Question: Below is the gnuplot code that creates clustered stacked histogram.
'''
set terminal postscript eps enhanced 14
set datafile separator ";"
set output 'stacked_boxes.eps'
set auto x
set yrange [0:30]
set xtics 1
set style fill solid border -1
num_of_categories=2
set boxwidth 0.3/num_of_categories
dx=0.2
offset=-0.1
ddx=0.2
set key off
plot 'data.explorer0.csv' using ($1+offset):($3+$4) title "explorer0(sync)" linecolor rgb "#cc0000" with boxes, '' using ($1+offset):3 title "explorer0(wait)" linecolor rgb "#ff0000" with boxes, 'data.explorer1.csv' using ($1+offset+dx):($3+$4) title "explorer1(sync)" linecolor rgb "#cc0000" with boxes, '' using ($1+offset+dx):3 title "explorer1(wait" linecolor rgb "#ff0000" with boxes, 'data.collector0.csv' using ($1+dx+ddx):($3+$4) title "collector0(post)" linecolor rgb "#00cc00" with boxes, '' using ($1+dx+ddx):3 title "collector0(poll)" linecolor rgb "#00ff00" with boxes, 'data.collector1.csv' using ($1+dx+ddx+dx):($3+$4) linecolor rgb "#00cc00" with boxes, '' using ($1+dx+ddx+dx):3 notitle linecolor rgb "#00ff00" with boxes here
'''
How can I create labels for both per bar and per category? The four bars together make a category. Let the categories be (c0, c1, c2) and the bars per category be (e0, e1, c0, c1).
The plot can be reproduced using following data files:
data.explorer0.csv:
'''
#level;explorerid;sync;wait;etc
"0";"e0";"2";"2"
"2";"e0";"4";"4"
"4";"e0";"6";"6"
'''
data.explorer1.csv:
'''
#level;explorerid;sync;wait;etc
"0";"e1";"7";"5"
"2";"e1";"6";"10"
"4";"e1";"5";"5"
'''
data.collector0.csv:
'''
#level;collectorid;sync;wait;etc
"0";"c0";"2";"2"
"2";"c0";"4";"4"
"4";"c0";"6";"6"
'''
data.collector1.csv:
'''
#level;collectorid;sync;wait;etc
"0";"c1";"5";"5"
"2";"c1";"8";"10"
"4";"c1";"9";"5"
'''

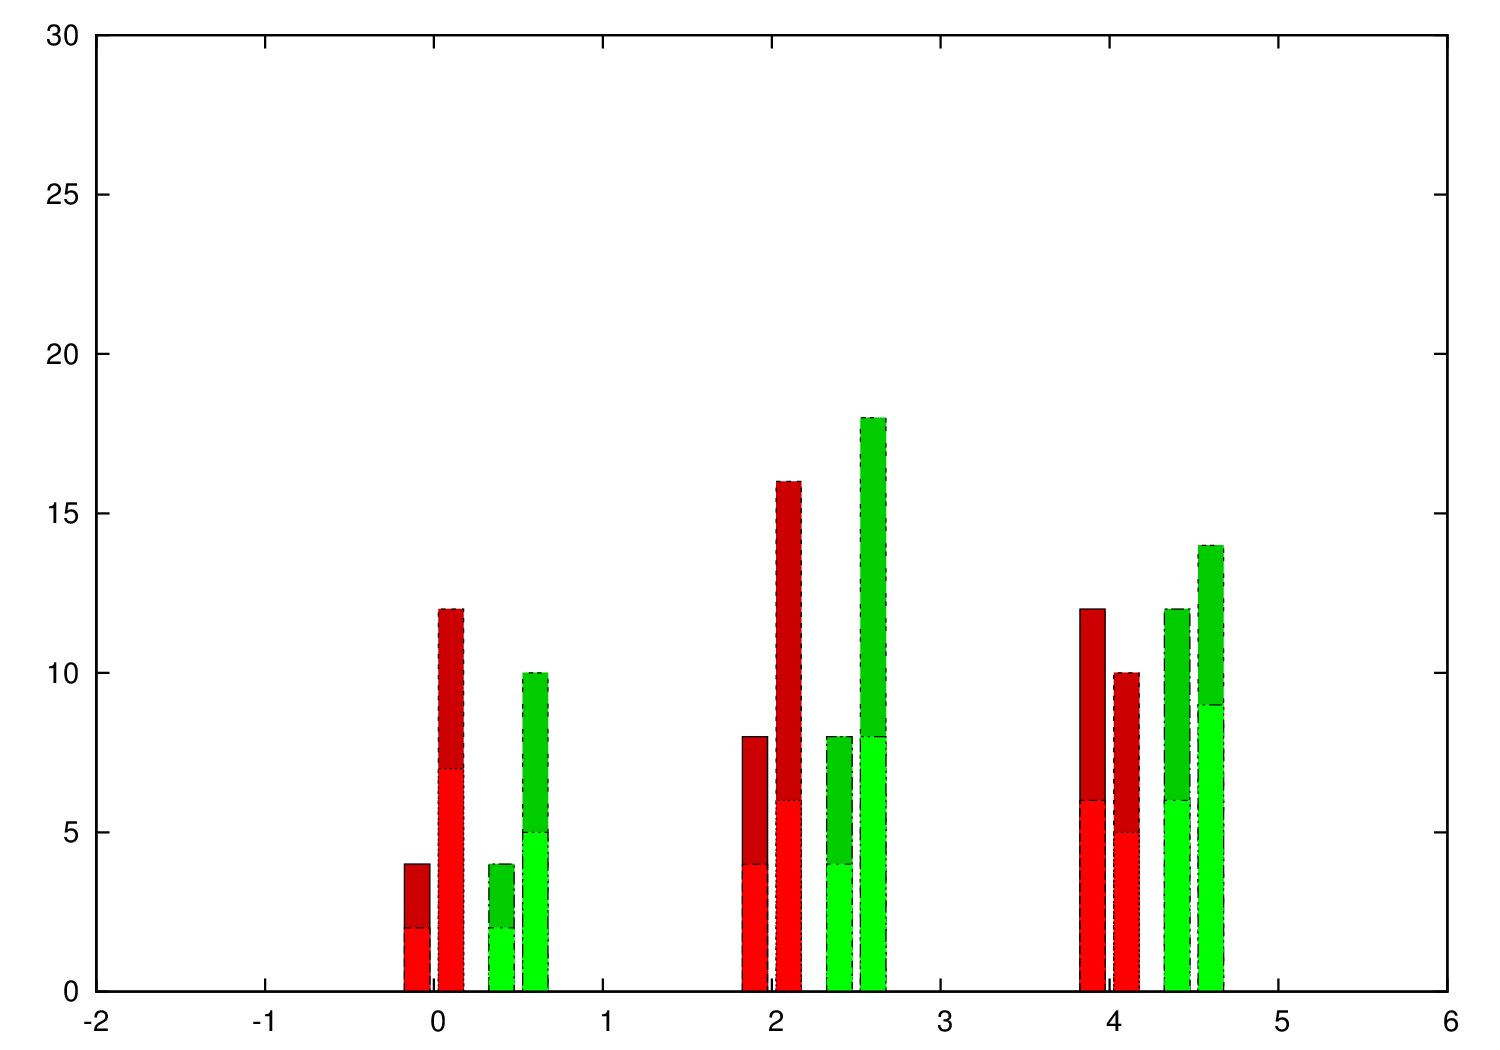
Answer: I've found the source of your script: <URL> I had thought about a solution like 'solution 2' mentioned in that answer, but that doesn't work properly with the red and green colors beneath each other plus stacking the data.
The script you posted needs only very little modifications. In order to put the labels contained in the second column as xticklabels, you can use the 'xtic' function in the 'using' statement.
The category labels can be placed properly only explicitely with 'set labels'. The x-coordinate of the label is given in units of the first x-axis, the y-value as absolute value in character units. Additionally you need to manually increase the bottom margin to make space for the category labels, which aren't accounted in the automatic margin calculations. This is done with 'set bmargin 3', which sets the bottom margin to three character heights.
Here is the modified script
'''
set terminal postscript eps enhanced 14
set datafile separator ";"
set output 'stacked_boxes.eps'
set auto x
set yrange [0:30]
set xtics 1 nomirror
set style fill solid border -1
num_of_categories=2
set boxwidth 0.3/num_of_categories
dx=0.2
offset=-0.1
ddx=0.2
set key off
set bmargin 3
set label center "cat0" at first 0+offset/2+dx+ddx/2, char 1
set label center "cat1" at first 2+offset/2+dx+ddx/2, char 1
set label center "cat2" at first 4+offset/2+dx+ddx/2, char 1
plot 'data.explorer0.csv' using ($1+offset):($3+$4):xtic(2) title "explorer0(sync)" linecolor rgb "#cc0000" with boxes, '' using ($1+offset):3 title "explorer0(wait)" linecolor rgb "#ff0000" with boxes, 'data.explorer1.csv' using ($1+offset+dx):($3+$4):xtic(2) title "explorer1(sync)" linecolor rgb "#cc0000" with boxes, '' using ($1+offset+dx):3 title "explorer1(wait" linecolor rgb "#ff0000" with boxes, 'data.collector0.csv' using ($1+dx+ddx):($3+$4):xtic(2) title "collector0(post)" linecolor rgb "#00cc00" with boxes, '' using ($1+dx+ddx):3 title "collector0(poll)" linecolor rgb "#00ff00" with boxes, 'data.collector1.csv' using ($1+dx+ddx+dx):($3+$4):xtic(2) linecolor rgb "#00cc00" with boxes, '' using ($1+dx+ddx+dx):3 notitle linecolor rgb "#00ff00" with boxes
'''
and its output using gnuplot 4.6.5: